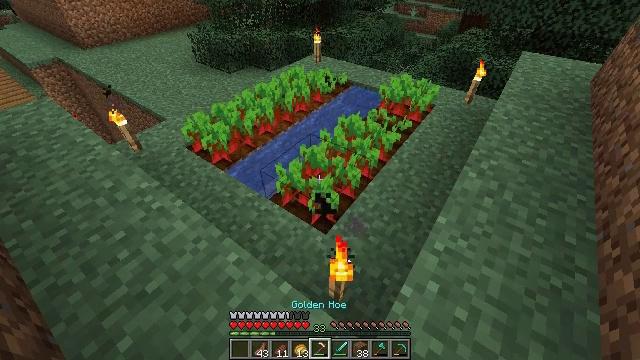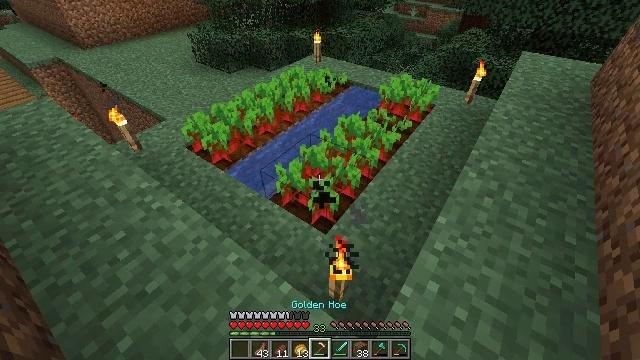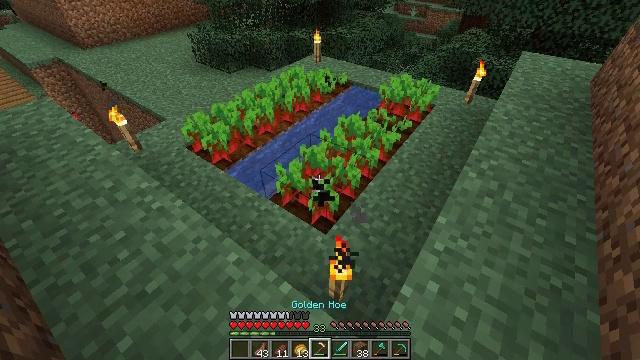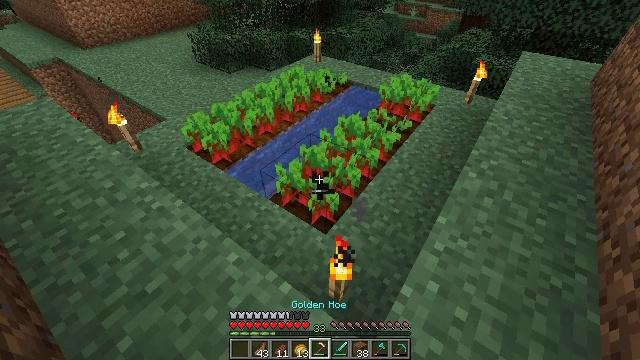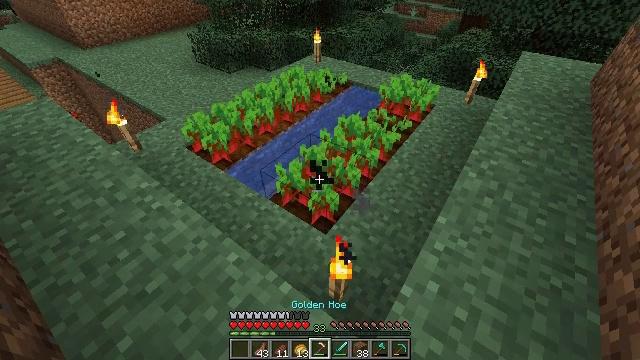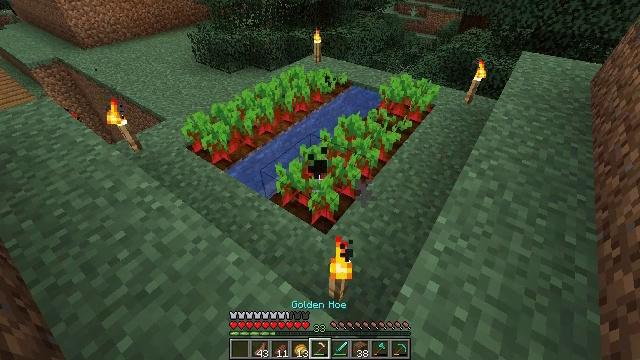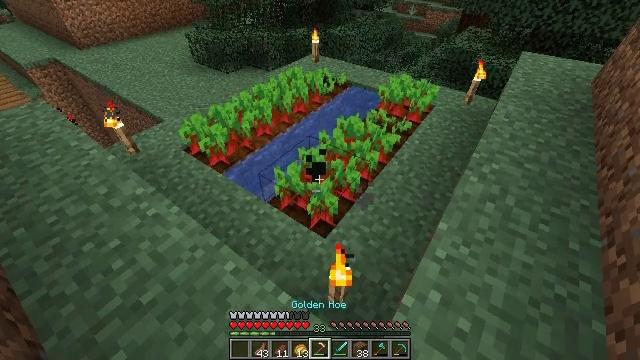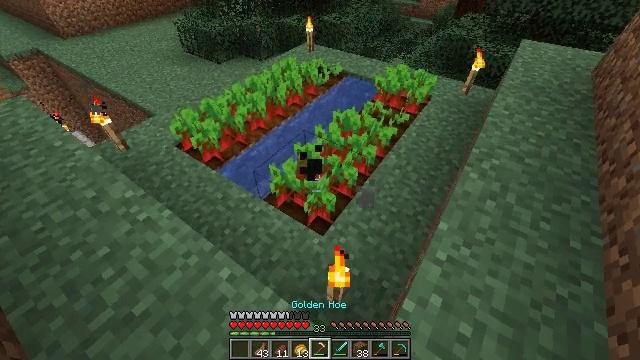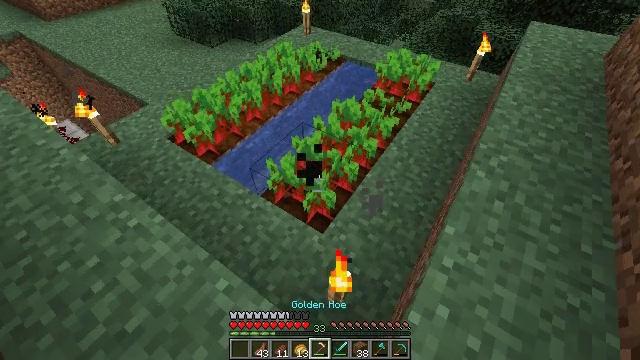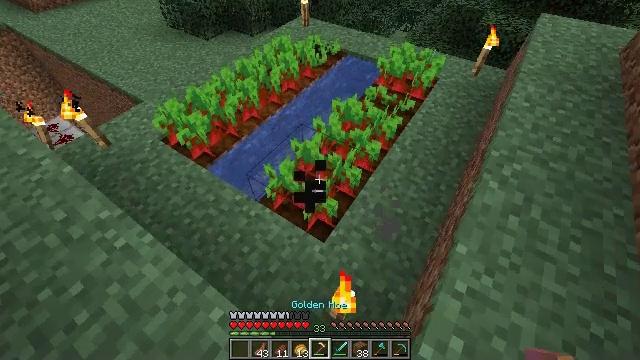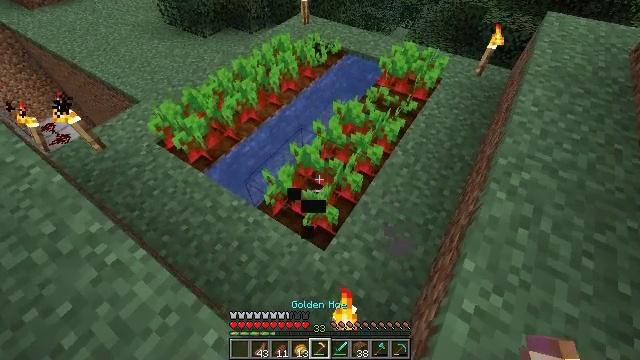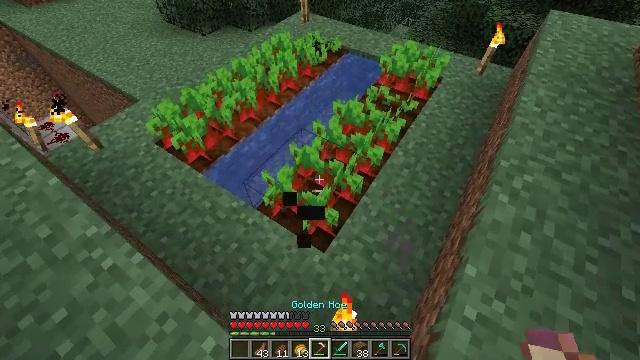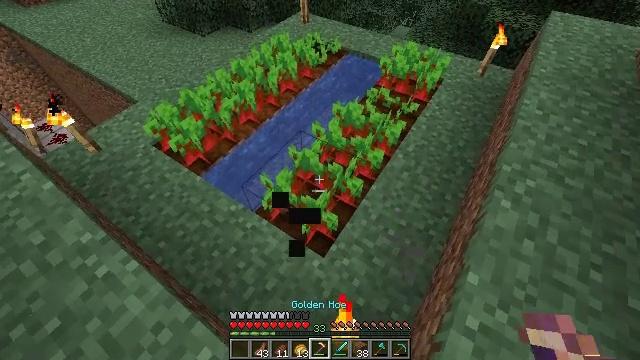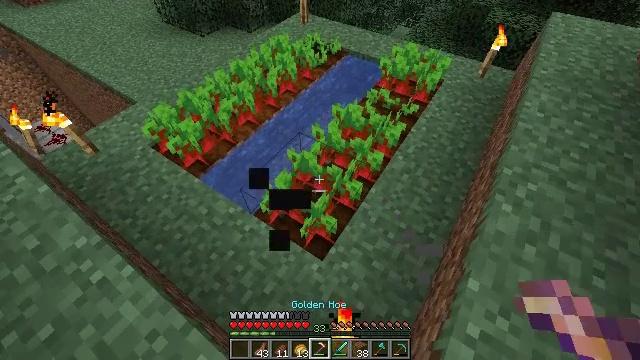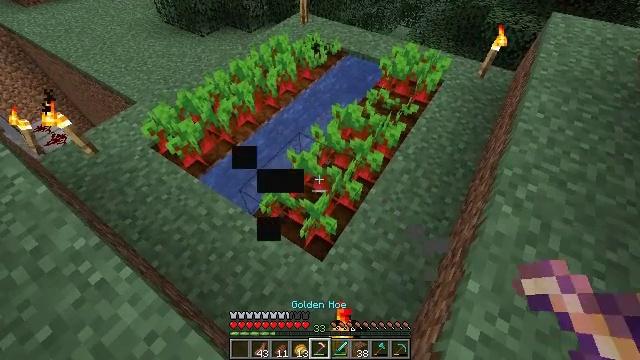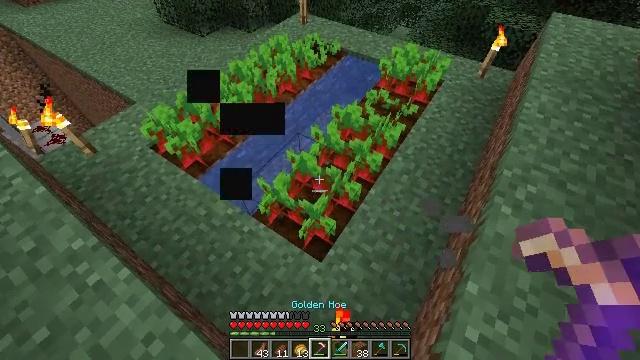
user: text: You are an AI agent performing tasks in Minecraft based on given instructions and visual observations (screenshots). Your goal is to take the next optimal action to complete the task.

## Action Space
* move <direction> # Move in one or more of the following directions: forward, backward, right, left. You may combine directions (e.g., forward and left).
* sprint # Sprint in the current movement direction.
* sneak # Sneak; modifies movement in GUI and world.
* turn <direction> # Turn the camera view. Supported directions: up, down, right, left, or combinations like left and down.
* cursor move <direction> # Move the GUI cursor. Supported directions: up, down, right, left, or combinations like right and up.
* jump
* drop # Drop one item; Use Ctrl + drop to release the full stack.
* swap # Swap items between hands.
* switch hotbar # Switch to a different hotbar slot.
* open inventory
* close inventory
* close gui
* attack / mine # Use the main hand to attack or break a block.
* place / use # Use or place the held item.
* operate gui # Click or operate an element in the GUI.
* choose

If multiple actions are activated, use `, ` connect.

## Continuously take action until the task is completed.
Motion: motion action
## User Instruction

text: Mine beetroots from the garden.
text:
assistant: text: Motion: no_op
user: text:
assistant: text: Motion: no_op
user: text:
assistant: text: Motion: no_op
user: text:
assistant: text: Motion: no_op
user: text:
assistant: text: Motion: no_op
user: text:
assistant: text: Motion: move forward
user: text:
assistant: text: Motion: move forward, turn right and down
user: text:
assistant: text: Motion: move forward, turn down
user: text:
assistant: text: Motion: move forward, turn down
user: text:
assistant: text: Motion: no_op
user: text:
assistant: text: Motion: no_op
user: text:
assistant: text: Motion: no_op
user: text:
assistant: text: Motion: no_op
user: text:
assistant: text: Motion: no_op
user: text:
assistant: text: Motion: no_op
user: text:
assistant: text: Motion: no_op
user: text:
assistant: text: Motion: no_op
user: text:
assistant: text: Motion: attack / mine
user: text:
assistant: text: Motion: attack / mine
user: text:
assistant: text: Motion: attack / mine
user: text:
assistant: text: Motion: no_op
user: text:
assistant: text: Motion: no_op
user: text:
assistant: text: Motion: turn right
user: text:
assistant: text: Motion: move forward, turn right and up
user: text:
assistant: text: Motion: move forward, turn right
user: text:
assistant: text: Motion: move forward, turn right
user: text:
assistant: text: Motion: turn right
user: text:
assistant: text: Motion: turn right
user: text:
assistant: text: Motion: turn up
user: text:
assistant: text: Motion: turn up